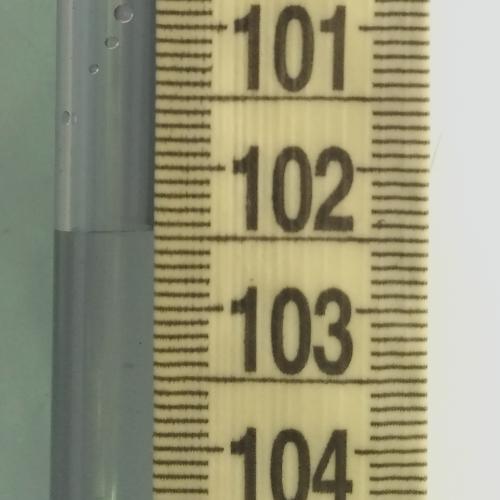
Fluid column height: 102.5 cm